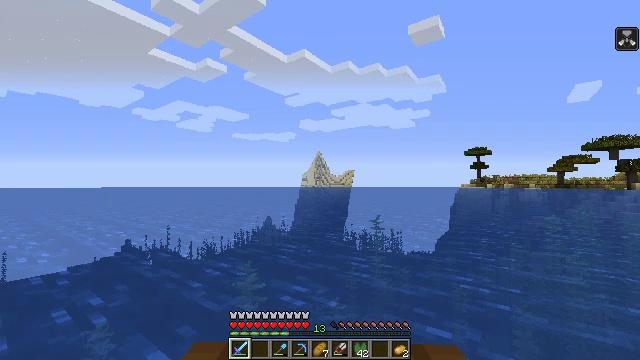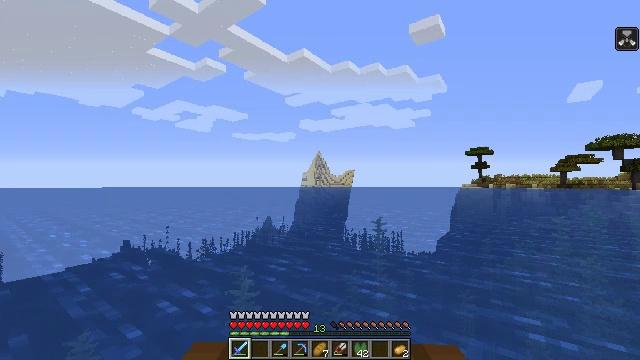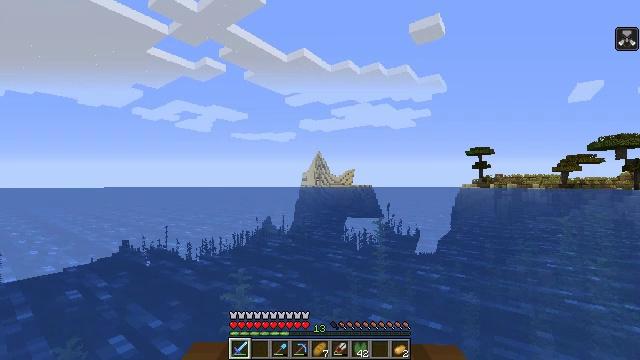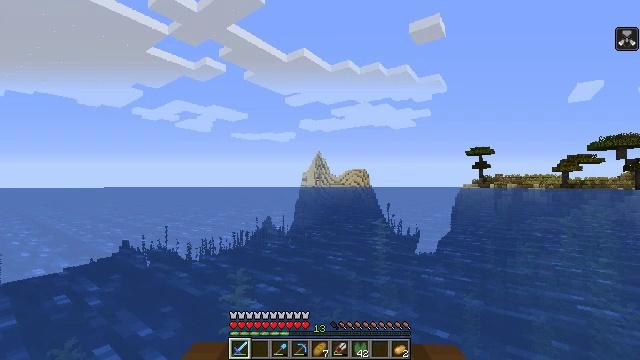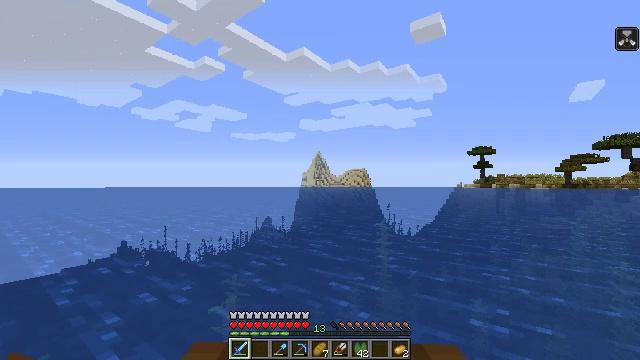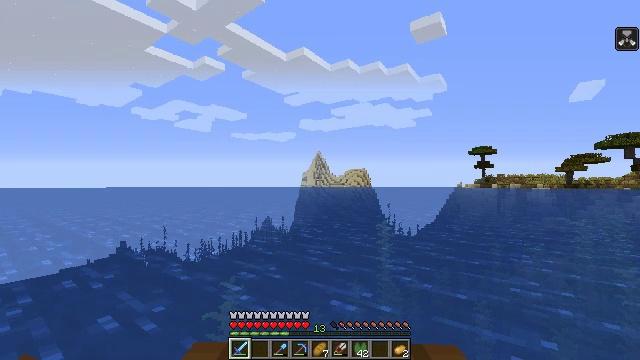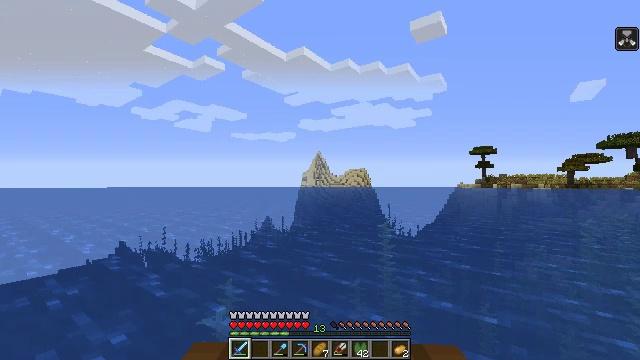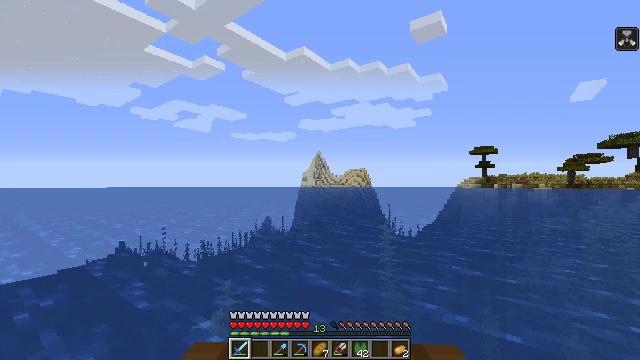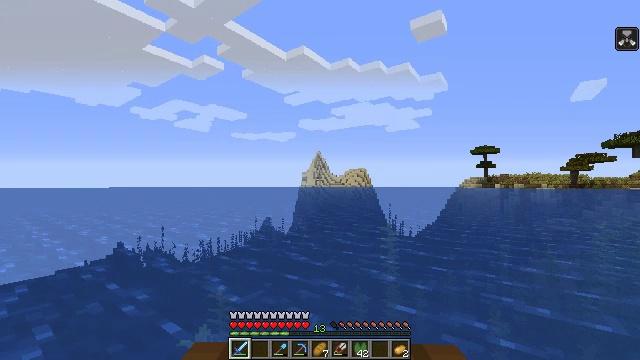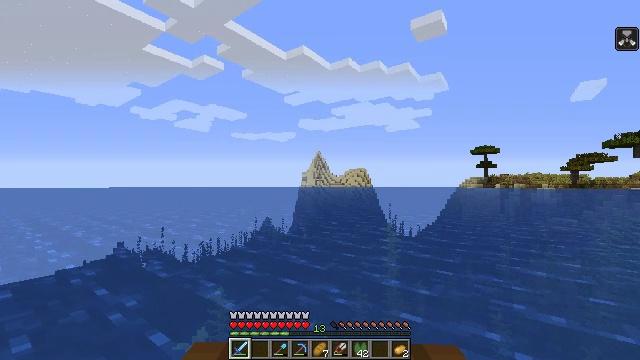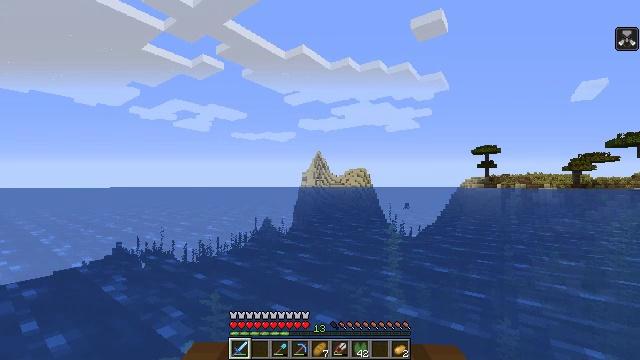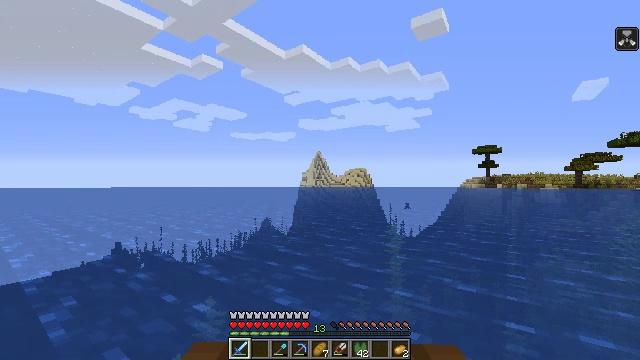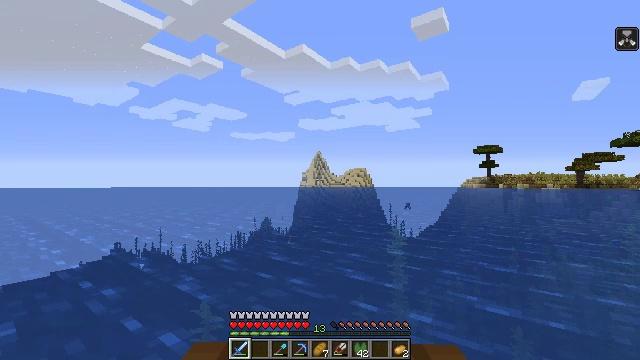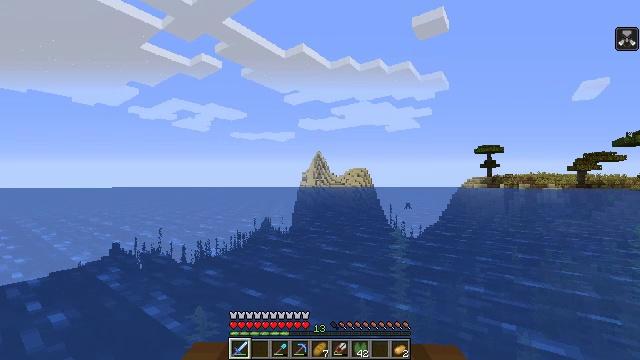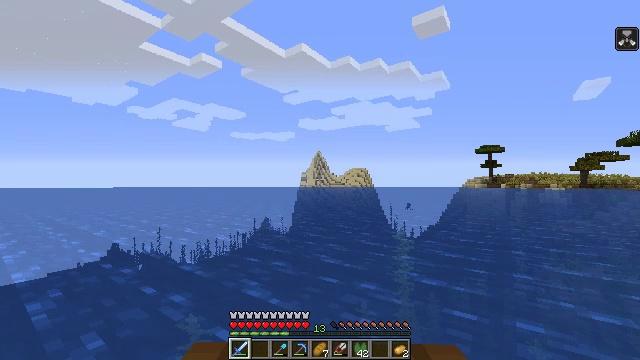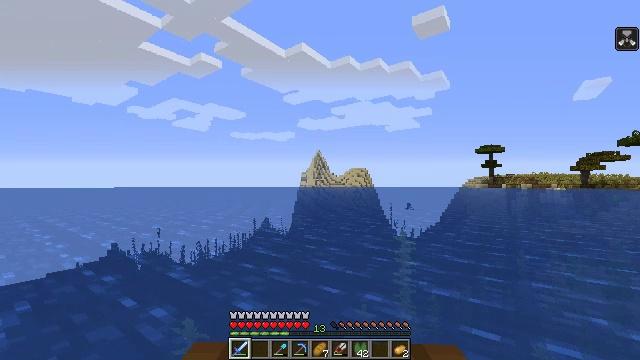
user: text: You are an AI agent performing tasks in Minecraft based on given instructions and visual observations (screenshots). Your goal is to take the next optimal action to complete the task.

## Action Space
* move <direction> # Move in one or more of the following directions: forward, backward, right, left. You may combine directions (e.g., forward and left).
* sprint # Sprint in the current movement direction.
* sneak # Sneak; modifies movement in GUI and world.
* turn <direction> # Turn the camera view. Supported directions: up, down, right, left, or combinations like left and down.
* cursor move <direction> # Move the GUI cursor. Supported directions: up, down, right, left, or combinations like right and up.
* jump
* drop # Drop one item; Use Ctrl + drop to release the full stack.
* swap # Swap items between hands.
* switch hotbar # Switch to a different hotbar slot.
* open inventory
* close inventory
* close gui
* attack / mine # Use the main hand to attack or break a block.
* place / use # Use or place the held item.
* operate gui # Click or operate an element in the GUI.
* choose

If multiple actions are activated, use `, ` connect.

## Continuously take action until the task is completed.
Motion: motion action
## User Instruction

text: Mine mossy stone bricks.
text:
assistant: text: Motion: move forward
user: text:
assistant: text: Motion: move forward
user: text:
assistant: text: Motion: move forward
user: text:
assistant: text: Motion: move forward
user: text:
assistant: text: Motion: move forward
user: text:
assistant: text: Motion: move forward
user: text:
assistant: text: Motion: move forward
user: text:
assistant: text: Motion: move forward
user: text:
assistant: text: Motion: move forward
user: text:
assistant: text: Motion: move forward
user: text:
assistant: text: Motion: move forward
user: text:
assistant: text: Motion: move forward
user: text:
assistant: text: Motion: move forward
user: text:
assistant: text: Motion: move forward
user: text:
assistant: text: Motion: move forward
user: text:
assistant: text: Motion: move forward
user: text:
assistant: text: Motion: move forward
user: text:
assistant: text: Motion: move forward
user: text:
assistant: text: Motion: move forward
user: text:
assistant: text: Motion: move forward
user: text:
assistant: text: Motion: move forward
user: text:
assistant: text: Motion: move forward
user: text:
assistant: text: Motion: move forward
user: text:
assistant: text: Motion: move forward
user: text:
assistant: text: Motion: move forward
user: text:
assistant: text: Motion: move forward
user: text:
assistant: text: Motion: move forward
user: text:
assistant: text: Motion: move forward
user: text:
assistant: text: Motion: move forward
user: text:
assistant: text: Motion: move forward